Question: Can someone please explain how to create something <URL>:

To be more specific, when the user hovers the button, I am trying to make a box with images appear bellow the button.
The box stays there as long as the user keeps the mouse on the box or the button.
My code yet, working but without the images:
<URL>
CSS
'''
.tooltip{
position: relative;
}
.tooltip:hover:after{
background: #000000;
top: 30px;
color: #FFFFFF;
padding: 10px 10px;
content: attr(id);
left: -90px;
position: absolute;
z-index: 98;
width: 200px;
}
'''
HTML
'<button class="tooltip" id="Pick an image<img src='a.png'/><img src='b.png'/><img src='c.png'/><img src='d.png'/>" style="margin-left:160px;">Select</button>'
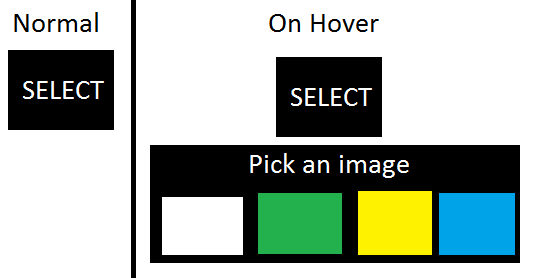
Answer: What st. like that?
'''
<style>
#select {position: relative; width: 80px; margin: 0 auto;}
button {width: 80px;}
#images {overflow: hidden; position: absolute; bottom: -50px; left: 50%; margin-left: -100px; width: 200px; display: none;}
img {float: left; width: 50px; height: 50px;}
img {background: red;}
img:nth-child(2) {background: green;}
img:nth-child(3) {background: blue;}
img:nth-child(4) {background: yellow;}
#select:hover #images {display: block;}
</style>
<div id="select">
<button>select</button>
<div id="images">

</div>
</div>
'''
<URL>